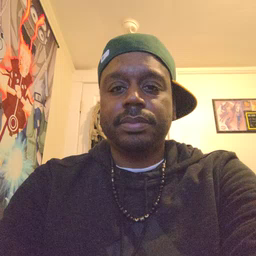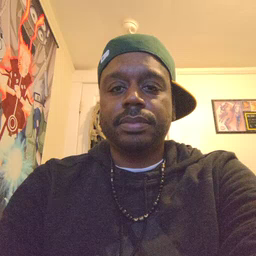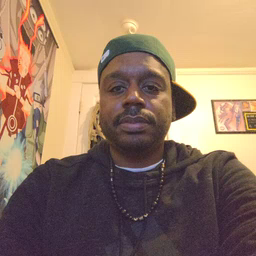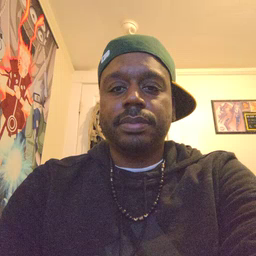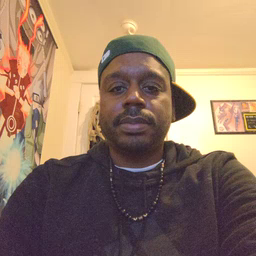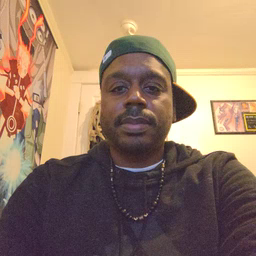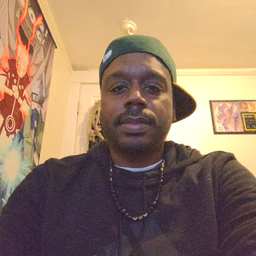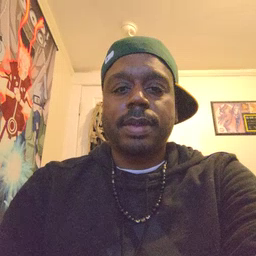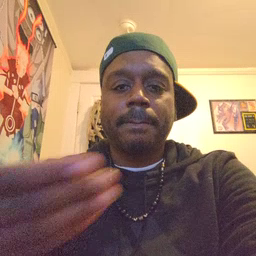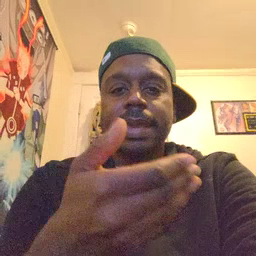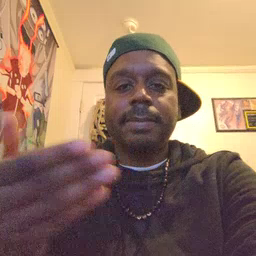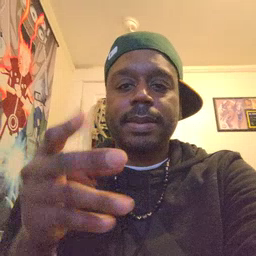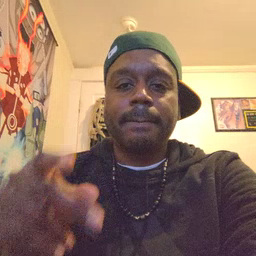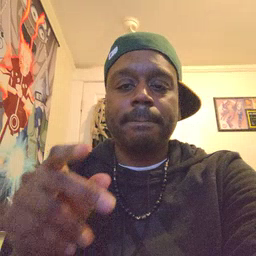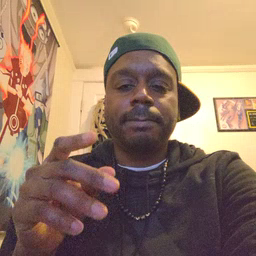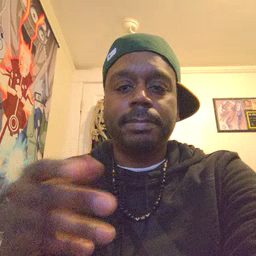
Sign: puppy